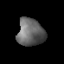
Tissue: lung
Cell type: T cells
Senescence score: 0.1631
Nuclear area (px): 727
Mean DAPI intensity: 101.662